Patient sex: M
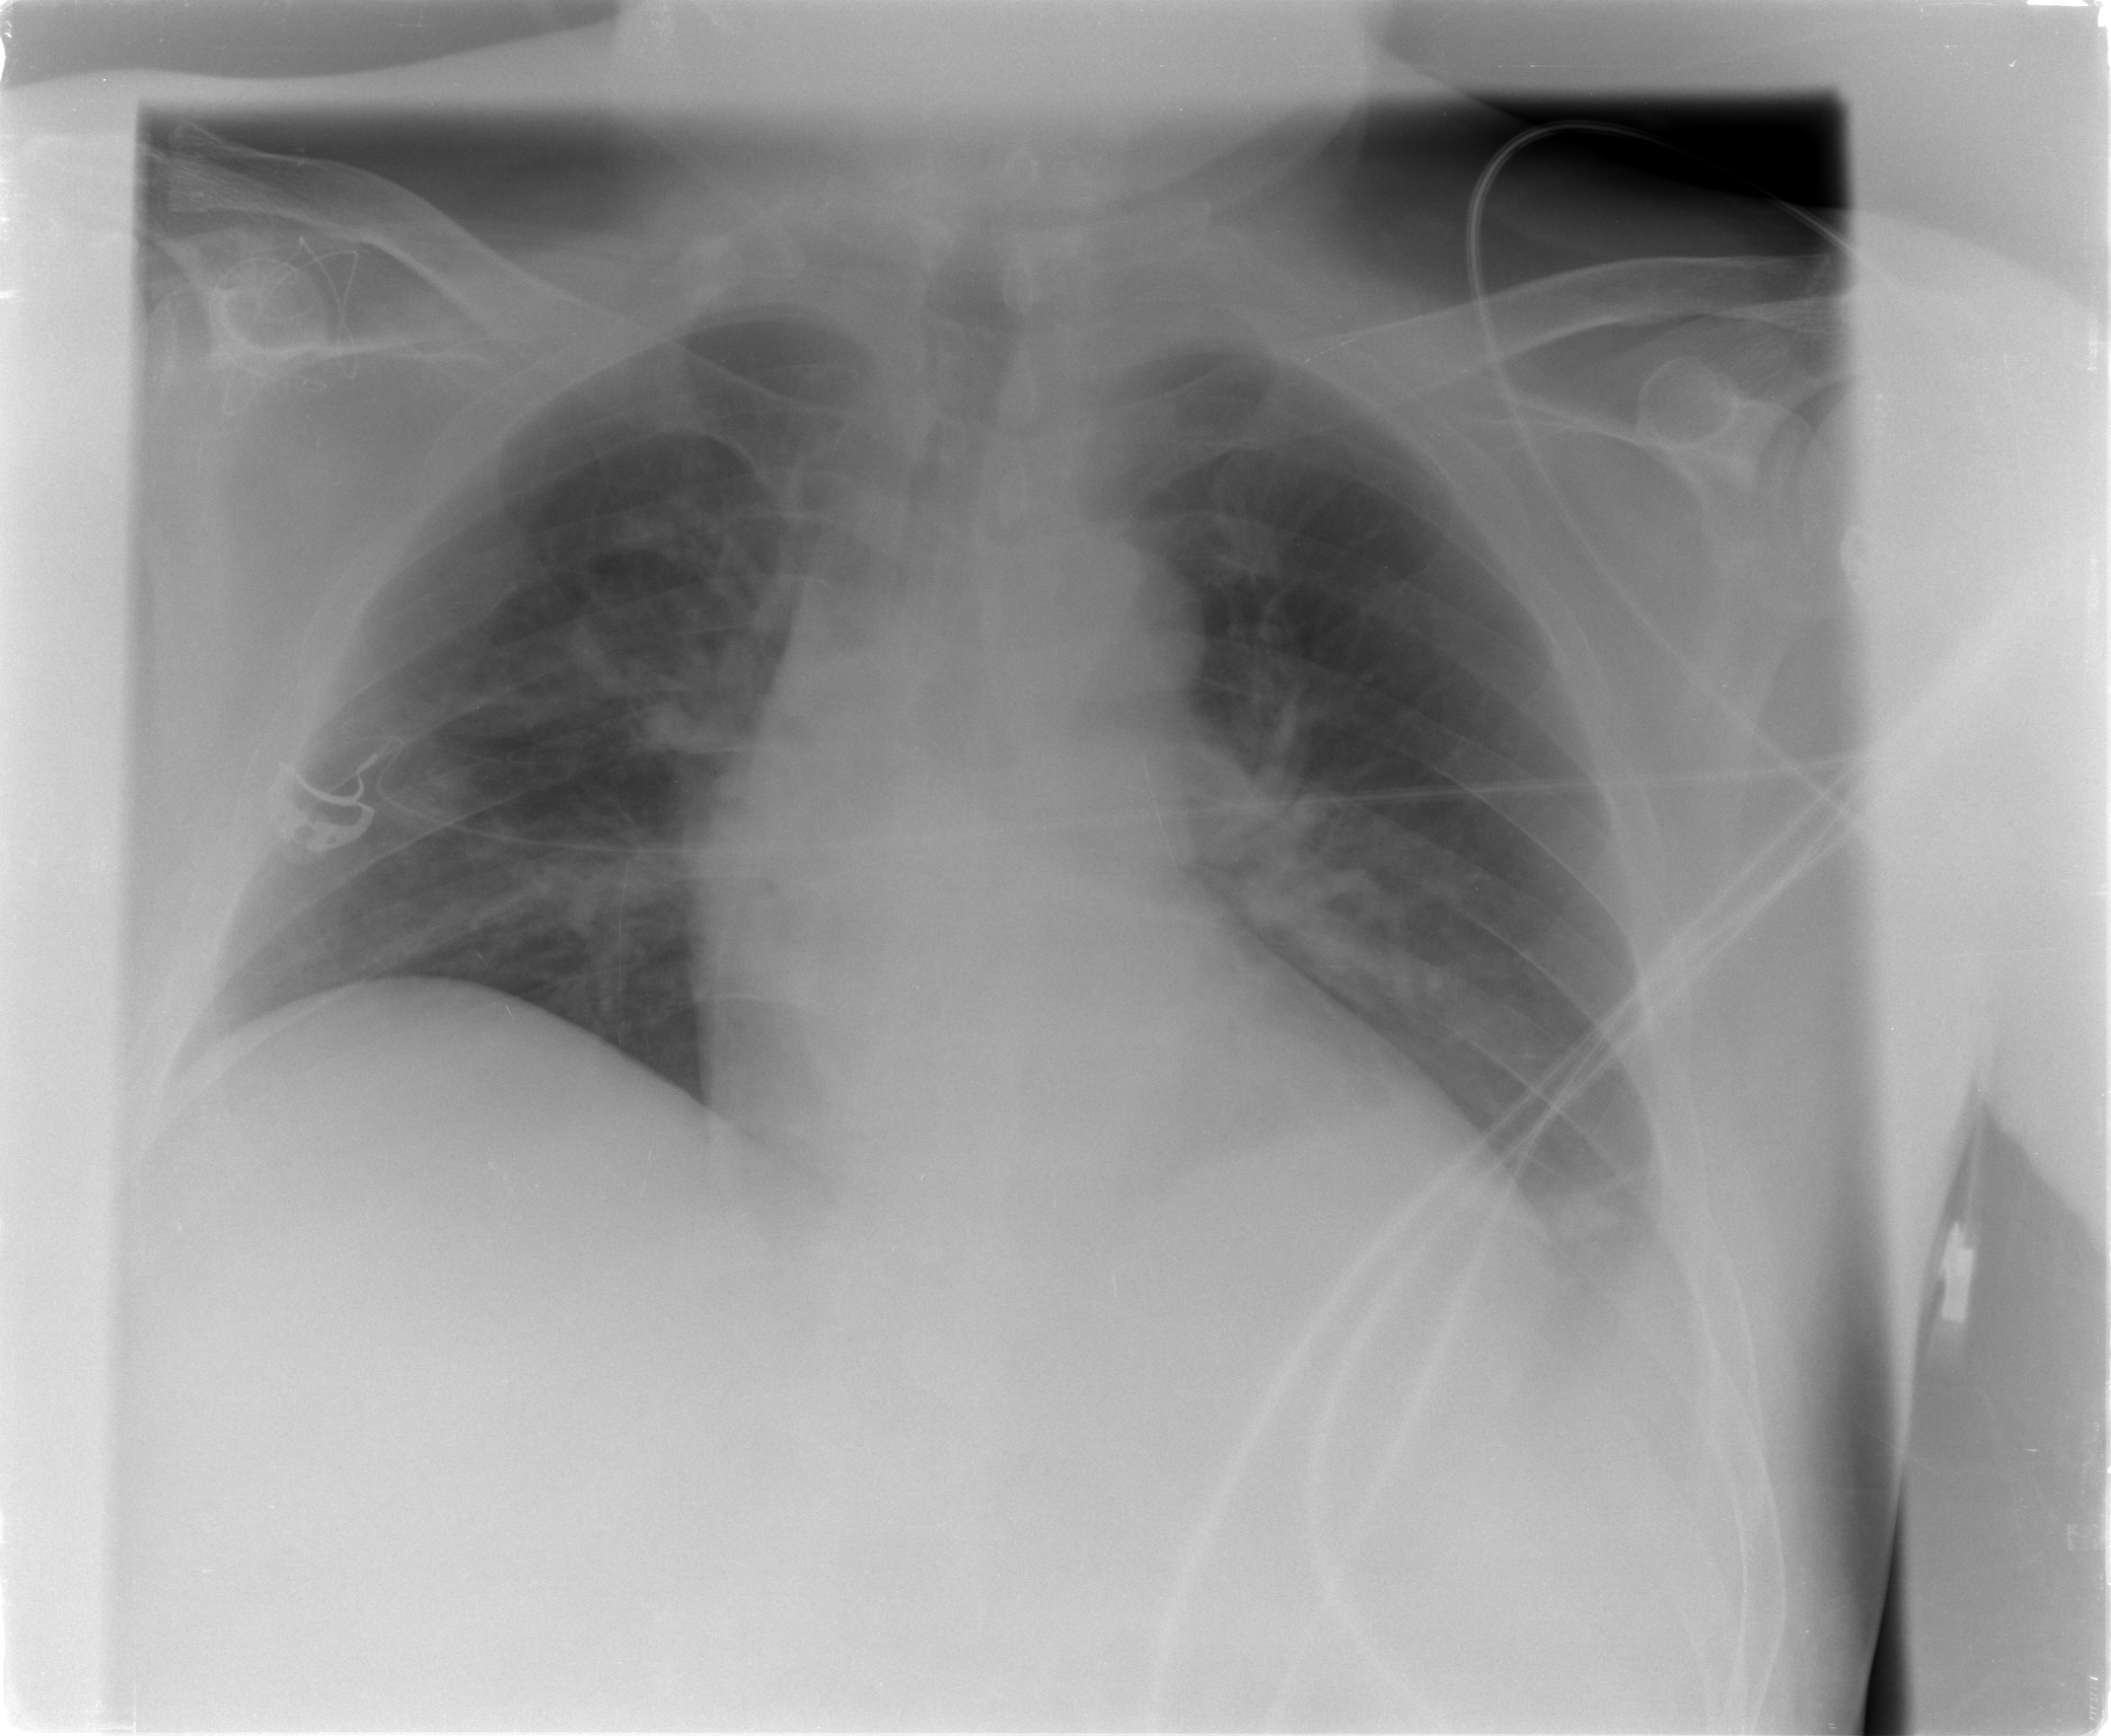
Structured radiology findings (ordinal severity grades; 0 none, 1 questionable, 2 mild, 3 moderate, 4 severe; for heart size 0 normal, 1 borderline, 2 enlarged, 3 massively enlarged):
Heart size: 2
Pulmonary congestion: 2
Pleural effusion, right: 0
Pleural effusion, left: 2
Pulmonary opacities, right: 0
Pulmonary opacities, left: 0
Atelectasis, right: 0
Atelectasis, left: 0